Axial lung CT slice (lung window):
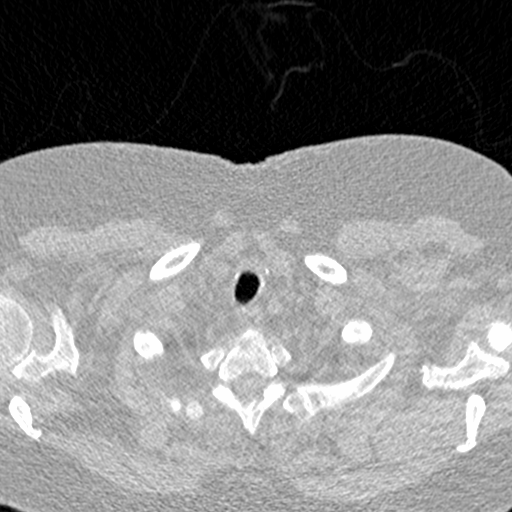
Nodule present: no